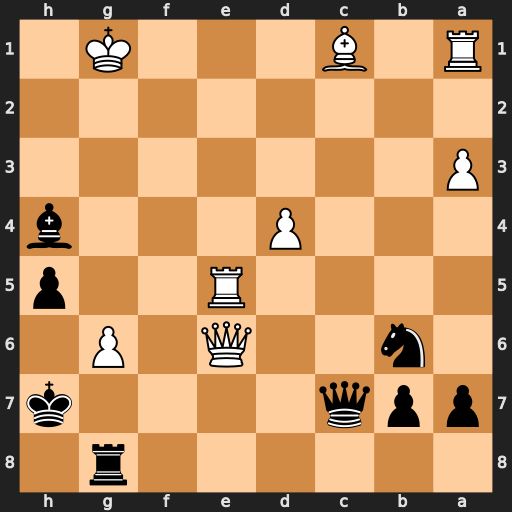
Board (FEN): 6r1/ppq4k/1n2Q1P1/4R2p/3P3b/P7/8/R1B3K1
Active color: b
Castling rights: -
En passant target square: -
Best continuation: Rxg6+ Qxg6+ Kxg6